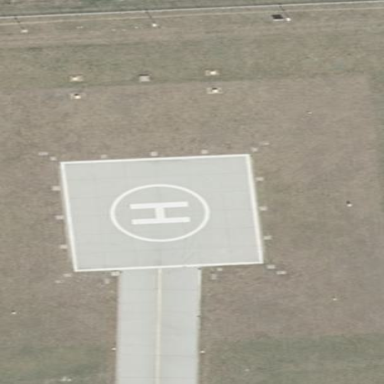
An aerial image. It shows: Image showing helipad at airport.